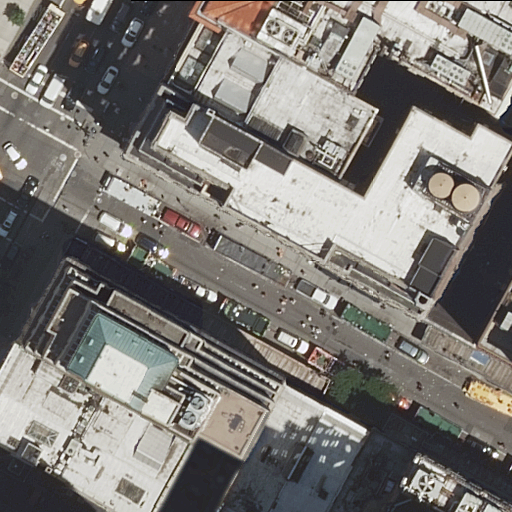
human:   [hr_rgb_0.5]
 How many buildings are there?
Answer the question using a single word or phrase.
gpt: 15

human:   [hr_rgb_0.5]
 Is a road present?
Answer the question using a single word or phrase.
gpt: yes

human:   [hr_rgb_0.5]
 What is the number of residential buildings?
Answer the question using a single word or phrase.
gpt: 14

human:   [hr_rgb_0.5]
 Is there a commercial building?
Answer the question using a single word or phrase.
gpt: no

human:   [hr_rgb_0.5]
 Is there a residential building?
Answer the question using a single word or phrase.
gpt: yes

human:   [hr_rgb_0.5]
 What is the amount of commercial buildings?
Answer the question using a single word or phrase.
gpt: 0

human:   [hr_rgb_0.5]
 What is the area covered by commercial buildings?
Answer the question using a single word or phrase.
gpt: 0m2

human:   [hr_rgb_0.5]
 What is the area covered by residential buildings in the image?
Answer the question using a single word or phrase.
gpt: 4332m2

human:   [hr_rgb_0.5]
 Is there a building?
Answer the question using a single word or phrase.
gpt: yes

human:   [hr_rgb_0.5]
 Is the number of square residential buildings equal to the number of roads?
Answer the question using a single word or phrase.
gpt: no

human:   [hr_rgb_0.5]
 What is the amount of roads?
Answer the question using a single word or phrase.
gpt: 4

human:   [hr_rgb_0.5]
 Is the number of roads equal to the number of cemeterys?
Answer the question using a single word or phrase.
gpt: no

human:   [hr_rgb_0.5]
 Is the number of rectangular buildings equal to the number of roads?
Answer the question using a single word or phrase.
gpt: no

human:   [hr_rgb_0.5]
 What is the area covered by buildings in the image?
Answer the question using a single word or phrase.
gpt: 4332m2

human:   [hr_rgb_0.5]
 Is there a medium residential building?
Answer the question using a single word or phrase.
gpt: yes

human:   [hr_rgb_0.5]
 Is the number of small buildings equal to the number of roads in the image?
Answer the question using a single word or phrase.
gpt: no

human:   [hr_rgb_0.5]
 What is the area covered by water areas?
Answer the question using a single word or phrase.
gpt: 0m2

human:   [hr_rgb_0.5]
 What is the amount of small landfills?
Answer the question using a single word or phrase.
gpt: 0

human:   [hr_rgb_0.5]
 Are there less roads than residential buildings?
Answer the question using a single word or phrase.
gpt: yes

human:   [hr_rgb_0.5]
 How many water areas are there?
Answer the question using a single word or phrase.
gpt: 0

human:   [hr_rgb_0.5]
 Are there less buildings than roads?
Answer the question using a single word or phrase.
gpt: no

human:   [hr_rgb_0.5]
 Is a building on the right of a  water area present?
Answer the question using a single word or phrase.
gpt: no

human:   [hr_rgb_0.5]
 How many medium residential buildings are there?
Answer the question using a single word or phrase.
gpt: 3

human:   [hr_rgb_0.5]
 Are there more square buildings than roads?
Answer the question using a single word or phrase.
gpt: no

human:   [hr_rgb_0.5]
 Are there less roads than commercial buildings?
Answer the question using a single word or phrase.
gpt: no

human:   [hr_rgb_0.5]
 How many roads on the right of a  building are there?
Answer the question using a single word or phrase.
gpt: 4

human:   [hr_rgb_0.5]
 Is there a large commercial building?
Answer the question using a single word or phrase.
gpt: no

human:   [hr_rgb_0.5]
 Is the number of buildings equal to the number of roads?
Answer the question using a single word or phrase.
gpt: no

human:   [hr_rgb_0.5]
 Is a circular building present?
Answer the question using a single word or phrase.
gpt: no

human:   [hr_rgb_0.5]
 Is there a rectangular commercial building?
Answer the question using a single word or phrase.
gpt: no

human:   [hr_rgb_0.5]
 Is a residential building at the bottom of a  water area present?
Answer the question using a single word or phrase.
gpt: no

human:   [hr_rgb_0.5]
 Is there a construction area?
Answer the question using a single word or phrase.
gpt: no

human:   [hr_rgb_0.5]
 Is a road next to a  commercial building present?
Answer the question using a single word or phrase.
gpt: no

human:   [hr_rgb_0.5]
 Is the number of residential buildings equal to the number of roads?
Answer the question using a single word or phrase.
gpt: no

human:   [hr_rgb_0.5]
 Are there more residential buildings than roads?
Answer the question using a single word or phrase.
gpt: yes

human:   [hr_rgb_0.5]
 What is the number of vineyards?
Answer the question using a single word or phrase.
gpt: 0

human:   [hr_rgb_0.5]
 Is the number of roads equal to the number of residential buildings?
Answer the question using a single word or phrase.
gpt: no

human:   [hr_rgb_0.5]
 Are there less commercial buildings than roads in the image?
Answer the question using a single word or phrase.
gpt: yes

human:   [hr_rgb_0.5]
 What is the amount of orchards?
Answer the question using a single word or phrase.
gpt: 0

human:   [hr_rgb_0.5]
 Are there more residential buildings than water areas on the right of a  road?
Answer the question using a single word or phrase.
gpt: yes

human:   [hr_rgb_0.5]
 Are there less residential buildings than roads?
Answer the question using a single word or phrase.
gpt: no

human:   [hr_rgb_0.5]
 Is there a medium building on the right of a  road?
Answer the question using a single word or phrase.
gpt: yes

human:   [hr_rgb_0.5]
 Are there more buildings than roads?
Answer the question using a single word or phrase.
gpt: yes

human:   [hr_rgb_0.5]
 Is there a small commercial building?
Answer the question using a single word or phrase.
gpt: no

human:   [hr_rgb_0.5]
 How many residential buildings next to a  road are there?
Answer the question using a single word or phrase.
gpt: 14

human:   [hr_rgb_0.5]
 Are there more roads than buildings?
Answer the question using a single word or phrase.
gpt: no

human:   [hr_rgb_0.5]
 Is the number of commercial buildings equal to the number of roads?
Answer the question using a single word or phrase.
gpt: no

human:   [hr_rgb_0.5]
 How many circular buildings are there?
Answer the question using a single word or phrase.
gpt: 0

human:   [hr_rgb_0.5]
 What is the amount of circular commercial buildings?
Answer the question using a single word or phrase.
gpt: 0

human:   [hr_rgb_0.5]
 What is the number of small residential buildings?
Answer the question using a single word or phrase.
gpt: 7

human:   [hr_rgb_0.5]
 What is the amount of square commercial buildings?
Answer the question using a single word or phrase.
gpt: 0

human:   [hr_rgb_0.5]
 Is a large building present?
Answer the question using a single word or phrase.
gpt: yes

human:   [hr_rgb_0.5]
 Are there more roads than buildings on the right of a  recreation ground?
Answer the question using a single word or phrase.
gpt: yes

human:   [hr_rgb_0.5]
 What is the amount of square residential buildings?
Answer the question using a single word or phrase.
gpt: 0

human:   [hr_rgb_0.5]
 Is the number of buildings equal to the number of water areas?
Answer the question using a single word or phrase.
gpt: no

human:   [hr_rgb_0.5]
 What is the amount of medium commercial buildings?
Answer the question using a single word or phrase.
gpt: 0

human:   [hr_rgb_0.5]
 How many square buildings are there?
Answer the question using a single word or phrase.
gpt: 0

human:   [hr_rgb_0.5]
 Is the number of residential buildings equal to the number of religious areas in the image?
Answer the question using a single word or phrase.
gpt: no

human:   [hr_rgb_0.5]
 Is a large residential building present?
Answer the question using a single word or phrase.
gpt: yes

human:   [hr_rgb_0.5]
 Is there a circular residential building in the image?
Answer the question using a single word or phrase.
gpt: no

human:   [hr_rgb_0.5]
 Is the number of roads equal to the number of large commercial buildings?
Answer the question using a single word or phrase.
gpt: no

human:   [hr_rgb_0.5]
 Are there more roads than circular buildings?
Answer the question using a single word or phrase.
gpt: yes

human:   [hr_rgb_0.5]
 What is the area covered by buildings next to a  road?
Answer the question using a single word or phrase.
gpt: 4332m2

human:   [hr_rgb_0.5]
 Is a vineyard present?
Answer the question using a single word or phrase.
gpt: no